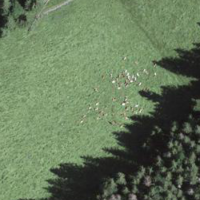
EUNIS habitat code: 25
Species observed at this site:
Euphorbia cyparissias